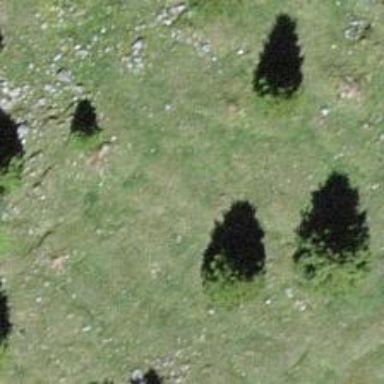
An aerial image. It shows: Needle-leaved tree in nature.